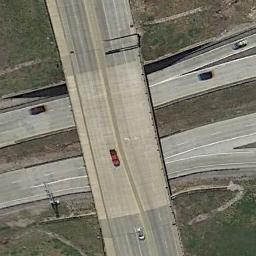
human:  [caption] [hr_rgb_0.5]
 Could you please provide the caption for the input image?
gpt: Several cars are on the overpass .

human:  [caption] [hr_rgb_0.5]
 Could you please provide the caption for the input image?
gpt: An overpass is bent into two circles .

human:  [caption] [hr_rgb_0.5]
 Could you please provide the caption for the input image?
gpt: The cross-line overpass is over the roads on the lawn .

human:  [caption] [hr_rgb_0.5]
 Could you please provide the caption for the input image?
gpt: The overpass is next to the bare land with some cars .

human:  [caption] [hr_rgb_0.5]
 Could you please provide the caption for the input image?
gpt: There are some lawns beside the overpass .